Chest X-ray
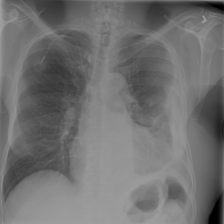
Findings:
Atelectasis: negative
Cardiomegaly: negative
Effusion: negative
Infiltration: negative
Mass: negative
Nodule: negative
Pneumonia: negative
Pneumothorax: negative
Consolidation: negative
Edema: negative
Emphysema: negative
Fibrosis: negative
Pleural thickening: negative
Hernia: negative